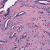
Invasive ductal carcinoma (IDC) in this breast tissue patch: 1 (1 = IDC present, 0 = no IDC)